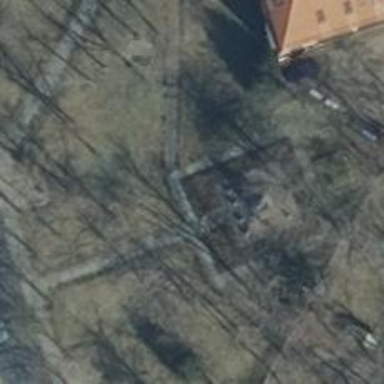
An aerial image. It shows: Memorial site with historic significance.